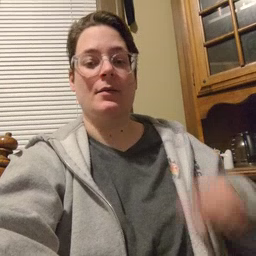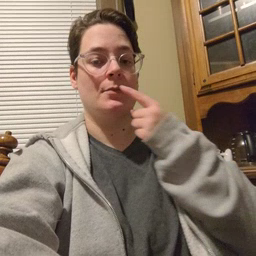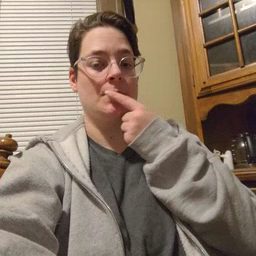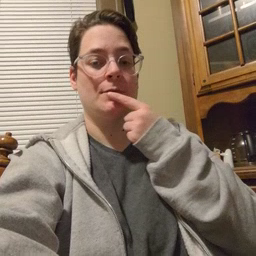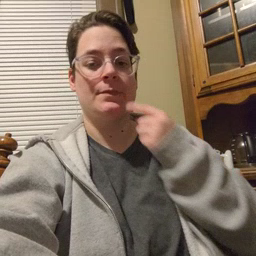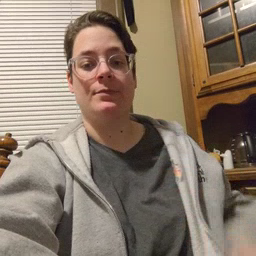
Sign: lips